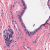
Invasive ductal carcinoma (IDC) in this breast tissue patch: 0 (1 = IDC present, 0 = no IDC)